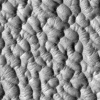
Atmospheric dust classification: not_dusty